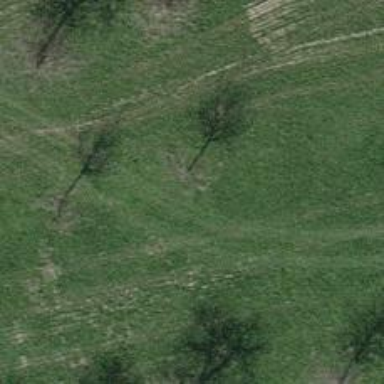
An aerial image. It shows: Beautiful tree in nature.